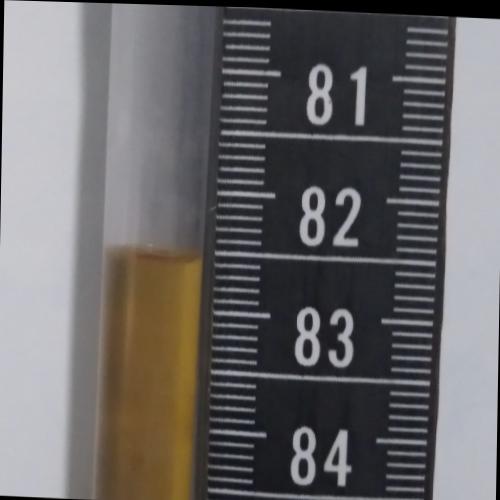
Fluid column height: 82.6 cm